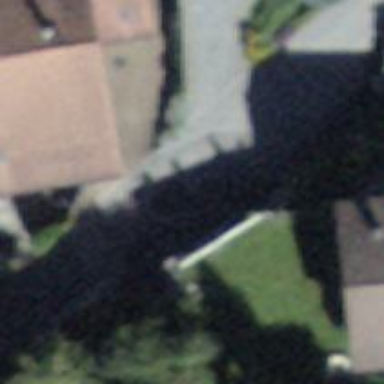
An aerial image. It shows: Garage.